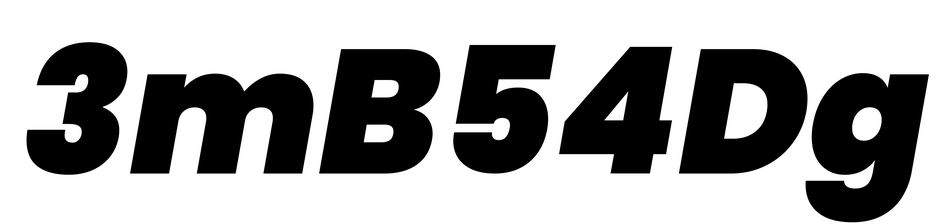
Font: Poppins-BlackItalic